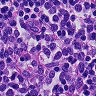
Metastatic tissue present: no